Question: I am using drag and drop functionality to allow users to order elements on a page. I have several '<ul>' elements with '<li>' elements inside of them (all '<ul>' contain 3 '<li>' elements) where each unordered list corresponds to a month, so
'''
<ul class="dragable" id="month-june">
<li>Item 1</li>
<li>Item 2</li>
<li>Item 3</li>
</ul>
<ul class="dragable" id="month-july">
<li>Item 1</li>
<li>Item 2</li>
<li>Item 3</li>
</ul>
<ul class="dragable" id="month-august">
<li>Item 1</li>
<li>Item 2</li>
<li>Item 3</li>
</ul>
<!-- etc.. -->
'''
I want to somehow sort all of the lists once '.drop()' event occurs (basically users drop item in place after dragging it). I'm changing list positions in dom so they are always ordered there, for example if Item 3 from august is moved between item 1 and item 2 in july it will look like this:
'''
<ul class="dragable" id="month-july">
<li>Item 1</li>
<li>Item 3</li>
<li>Item 2</li>
<li>Item 3</li>
</ul>
'''
Now I need to figure out how to push Item 3 from july down to augusts unordered list and also push down all other items after it. This should have vice versa effects if for example Item 1 from june is draged into july between item 2 and item 3, in this case everything above it should shift left. Therefore I need to have 3 items in all list at any given time.
Here is image further showing it, that hopefully explains it better: (Consider middle section as initial and than arrows show where item is dragged and what happens to lists before and after it depending on position)

Could this be done without using ids or classes, but relying on next and previous elements (unordered lists), as I don't know exactly what months follow what in this case.
Here is very simple js fiddle with drag and drop behaviour: <URL>
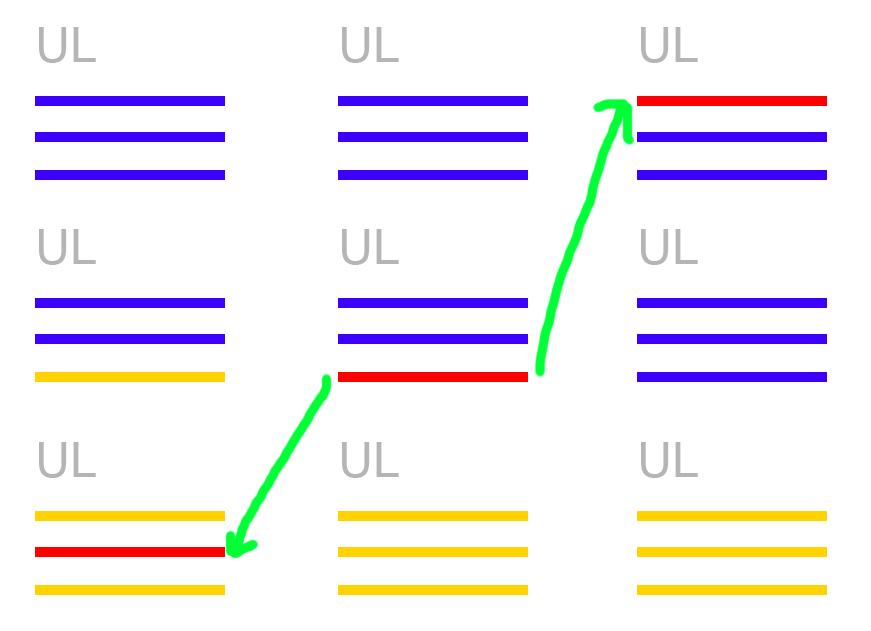
Answer: '''
$(".sortable-queue").sortable({
revert: true,
scroll: false,
connectWith: ".connected-sortable",
placeholder: "item-dragable-placeholder",
receive: function (event, ui) {
var target = $(event.target).parent().parent();
var source = ui.sender.parent().parent();
var children = target.parent().children();
var start = children.index(source);
var end = children.index(target);
// bubble up?
if (start < end) {
for (var i = start; i < end; i++) {
$(children[i]).find("ul").append($(children[i + 1]).find("li").first().detach())
}
}
// bubble down?
else if (start > end) {
for (var i = start; i > end; i--) {
$(children[i]).find("ul").prepend($(children[i - 1]).find("li").last().detach())
}
}
// same pulldown
else
return;
}
}).disableSelection();
'''
---
All it does is identify the div wrappers for the source and target uls. It then uses this to figure out if the target ul is above or below the source ul.
If it is below, it steps through all the wrappers from source to target, grabbing the first li from the succeeding wrapper and adding it to its end.
If it is above, the same thing happens, the only difference being it's picked from the end and added to the start.
If the source and target wrapper is the same, we don't need to do anything.
---
Fiddle - <URL>
---
'''
var source;
$(".sortable-queue").sortable({
revert: true,
scroll: false,
connectWith: ".connected-sortable",
placeholder: "item-dragable-placeholder",
start: function(event, ui) {
source = ui.item.parent().parent().parent();
},
over: function (event, ui) {
var target = $(event.target).parent().parent();
var children = target.parent().children();
var start = children.index(source);
var end = children.index(target);
// same pulldown
if (start === end) {
console.log(start)
return;
}
// bubble up?
else if (start < end) {
for (var i = start; i < end; i++) {
$(children[i]).find("ul").append($(children[i + 1]).find("li:not(.ui-sortable-helper):not(.item-dragable-placeholder)").first().detach())
}
}
// bubble down?
else if (start > end) {
for (var i = start; i > end; i--) {
$(children[i]).find("ul").prepend($(children[i - 1]).find("li:not(.ui-sortable-helper):not(.item-dragable-placeholder)").last().detach())
}
}
source = target;
}
}).disableSelection();
'''
---
The logic is pretty much the same. The only differences are that
1. You do the updates on over (when you drag your item over a drop target).
2. You have to maintain the source wrapper value instead of getting it from the ui object, since you'll be changing it once you hover over a drop target.
Note that you have to exclude the element being dragged and the place holder when picking an element to detach.
---
Fiddle - <URL>